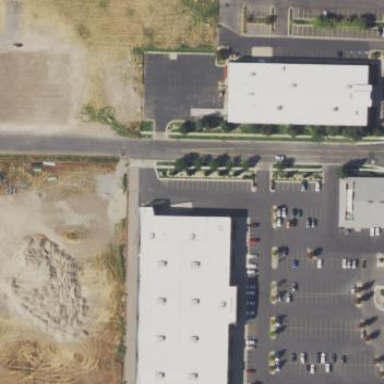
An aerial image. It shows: Retail building.